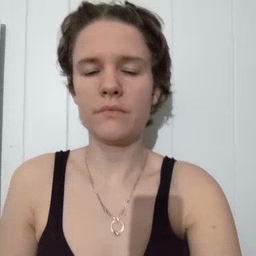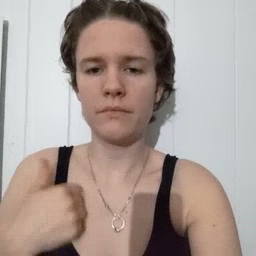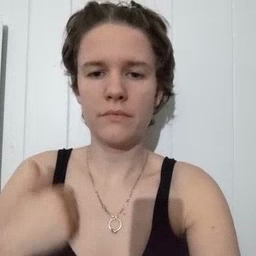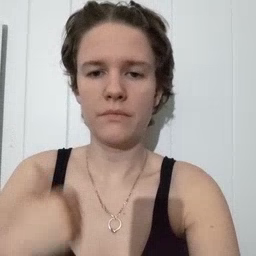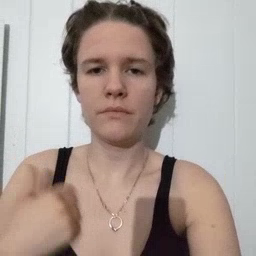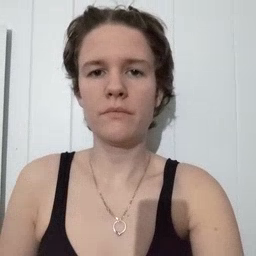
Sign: bath